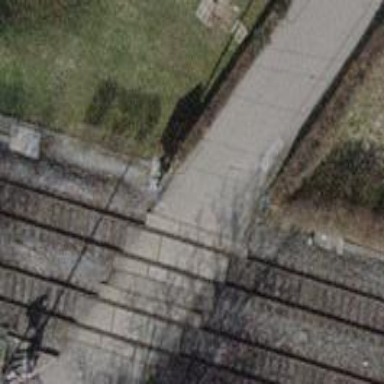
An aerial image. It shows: Single railway track with electrification through contact line.